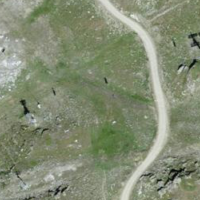
EUNIS habitat code: 26
Species observed at this site:
Doronicum grandiflorum